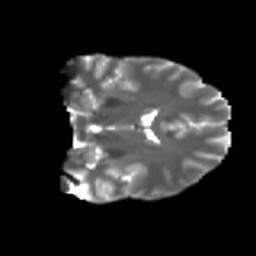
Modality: T2w
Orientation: coronal
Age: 22
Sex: male
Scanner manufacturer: ge
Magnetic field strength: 3 T
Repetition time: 7.8 s
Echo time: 0.0607 s